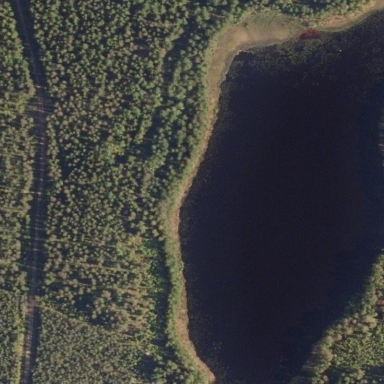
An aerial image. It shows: Pond surrounded by natural water.